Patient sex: M
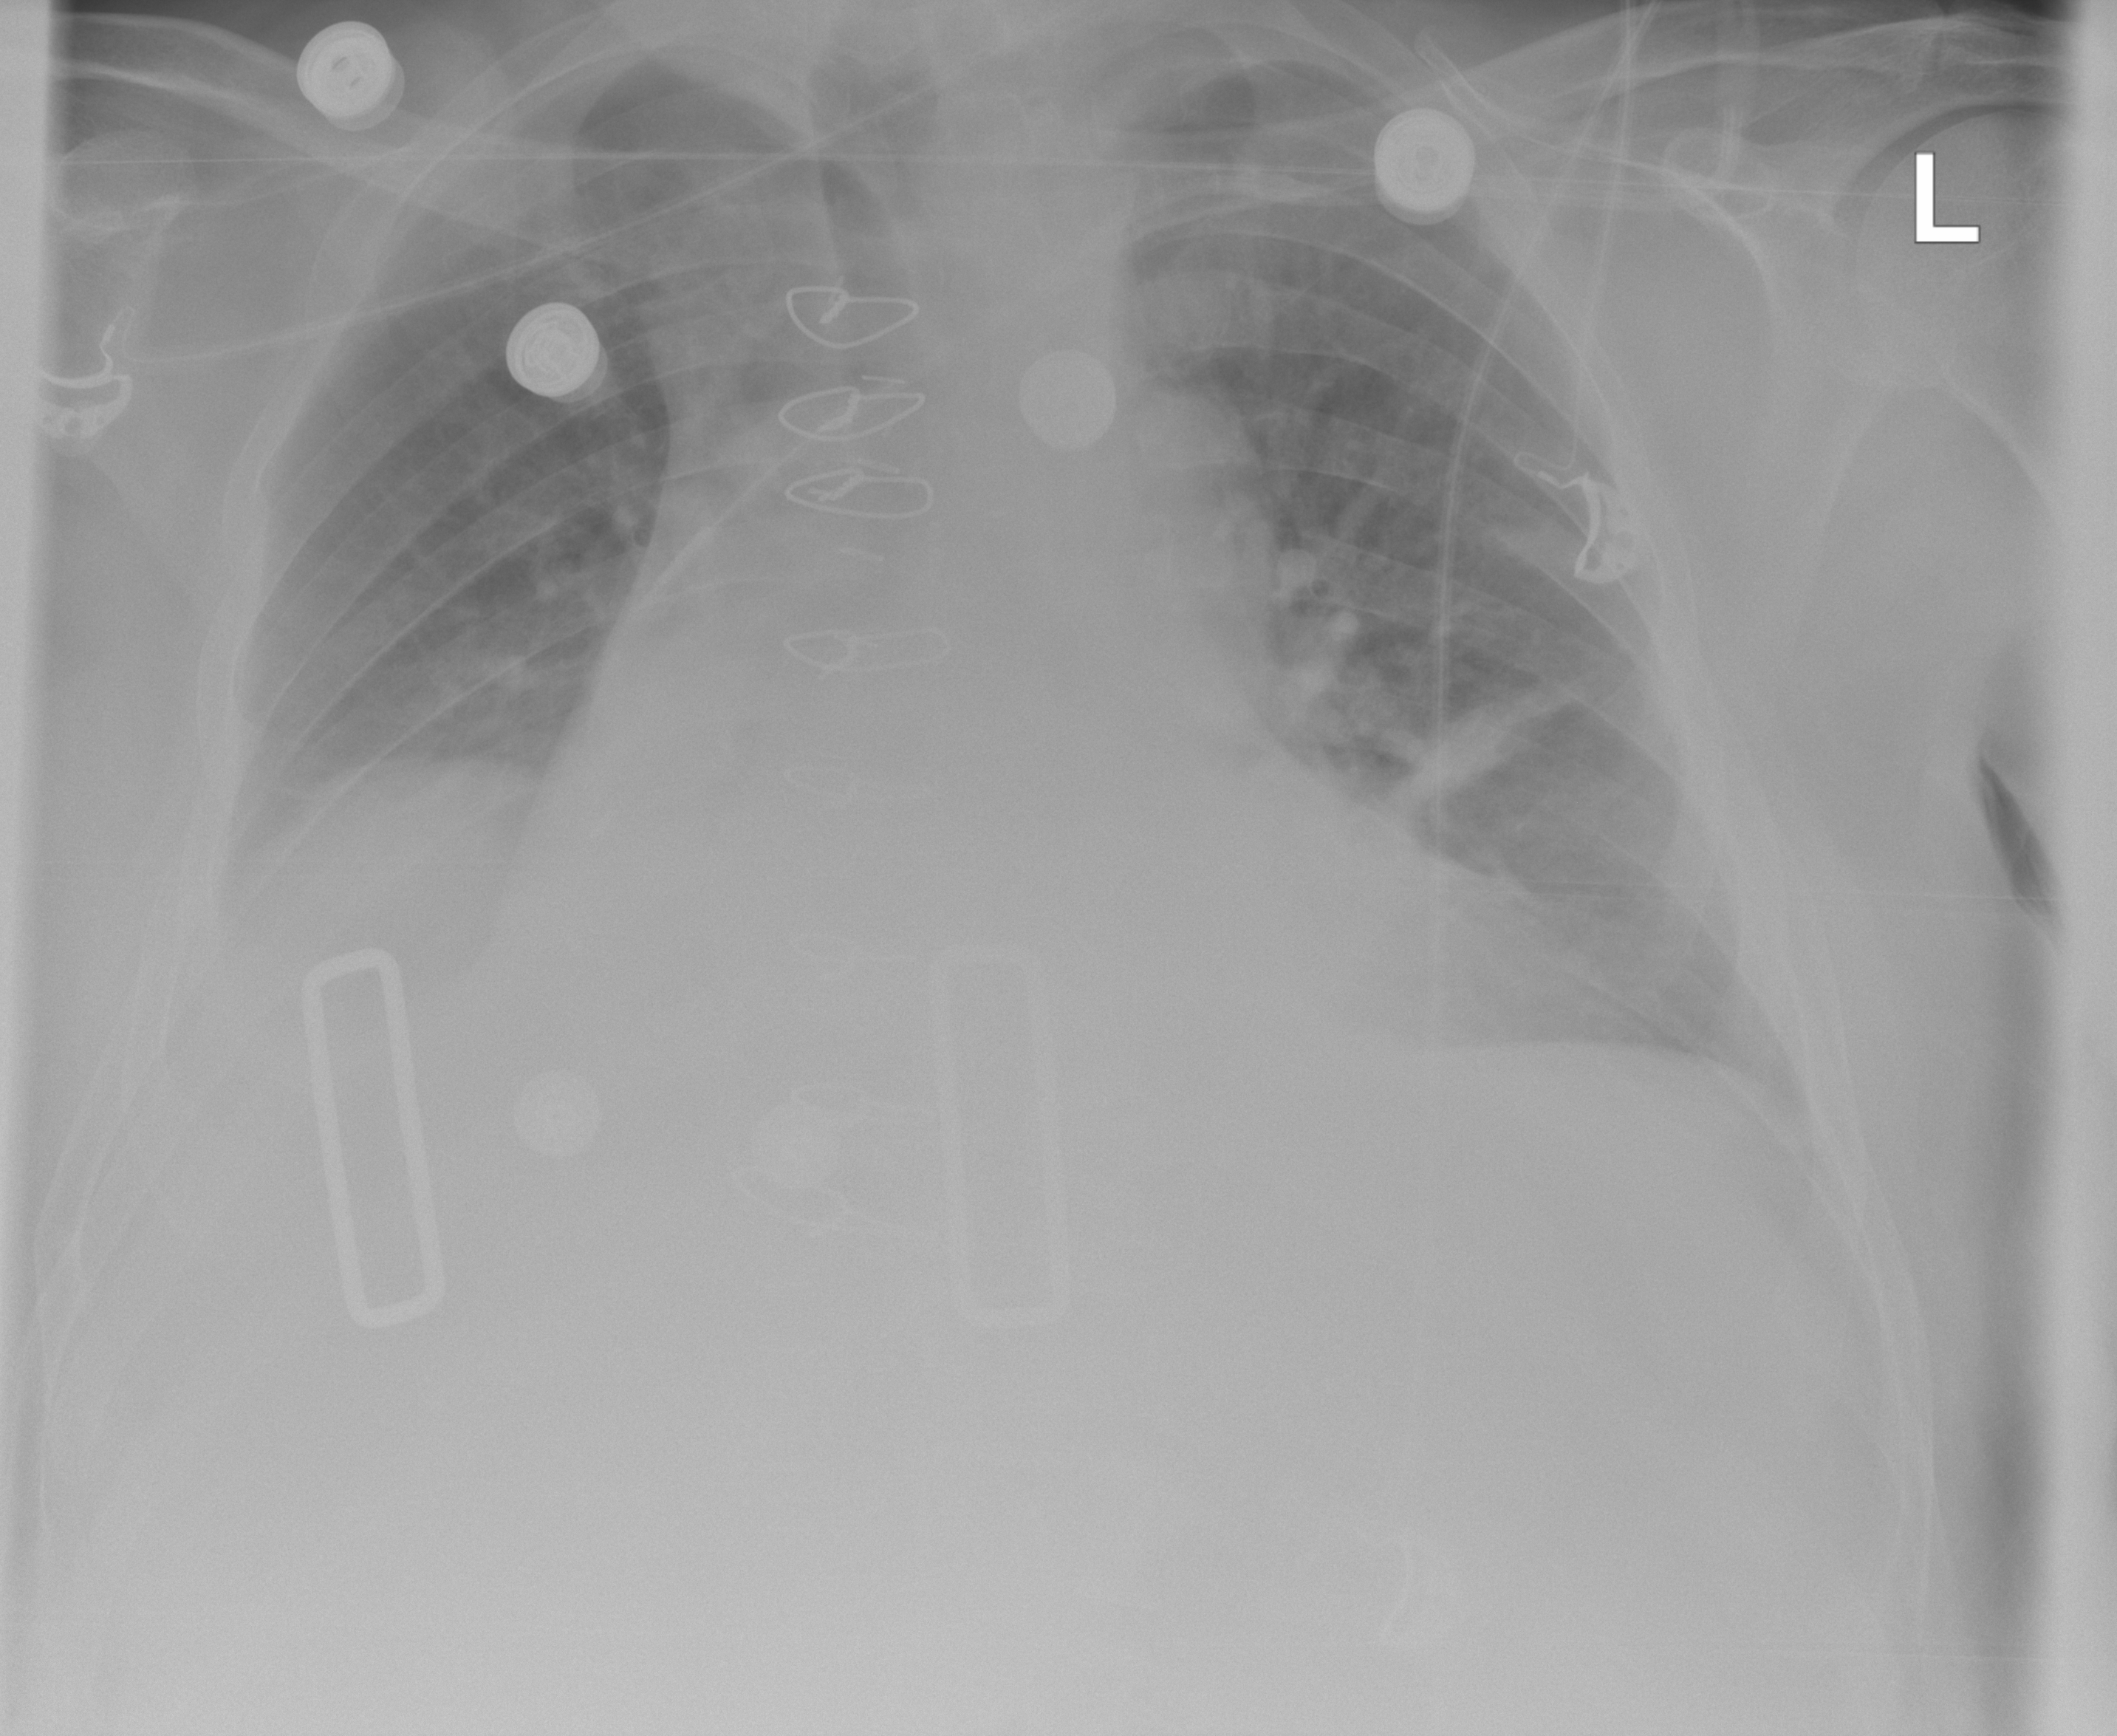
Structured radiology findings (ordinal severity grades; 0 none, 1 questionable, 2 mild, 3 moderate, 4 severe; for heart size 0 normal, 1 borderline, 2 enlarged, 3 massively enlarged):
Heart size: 2
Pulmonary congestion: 2
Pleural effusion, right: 3
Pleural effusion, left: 2
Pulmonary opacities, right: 0
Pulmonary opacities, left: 0
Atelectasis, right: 3
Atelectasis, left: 2